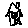
Label: house